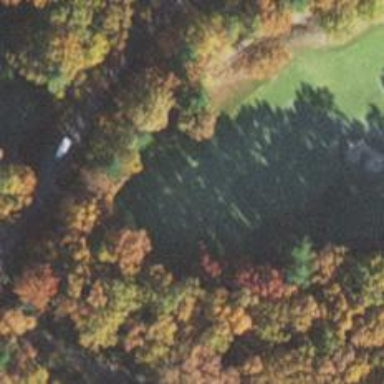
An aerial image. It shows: View of golf hole.